Field crop: maize
Growth stage: 2
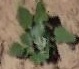
Species: chenopodium